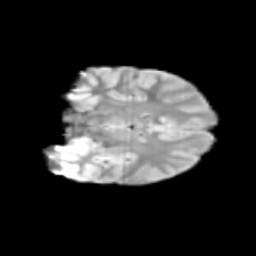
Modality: T2w
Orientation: coronal
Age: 11
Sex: female
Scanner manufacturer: siemens
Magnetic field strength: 3 T
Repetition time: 3.8 s
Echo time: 0.07 s